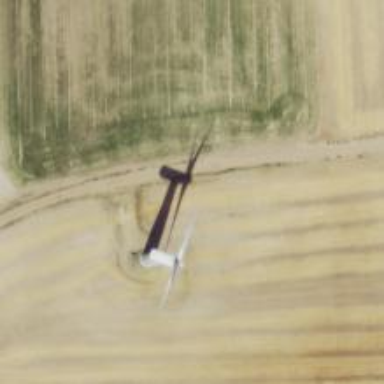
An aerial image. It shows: Wind generator with horizontal axis. The generator is wind turbine.